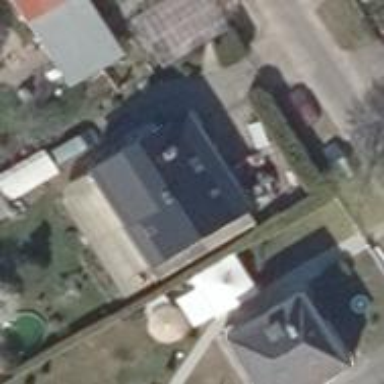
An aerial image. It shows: Gabled roofed house.